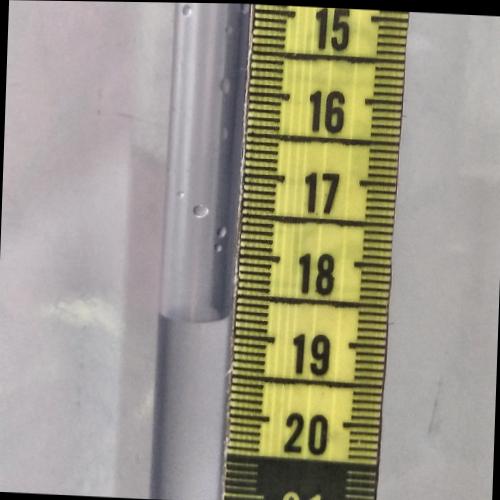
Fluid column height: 18.8 cm